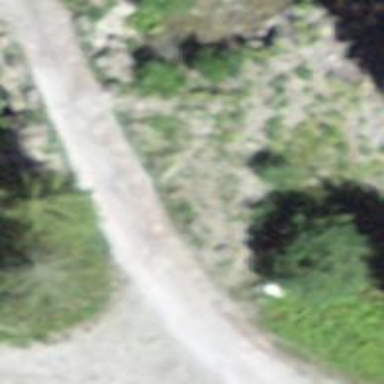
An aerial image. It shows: Culvert tunnel.